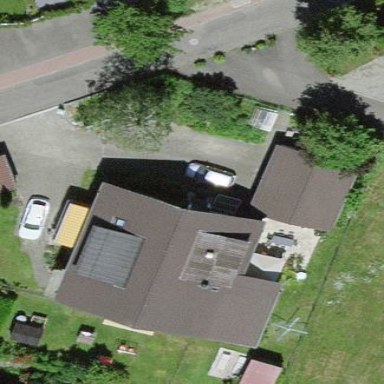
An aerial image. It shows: Residential building.